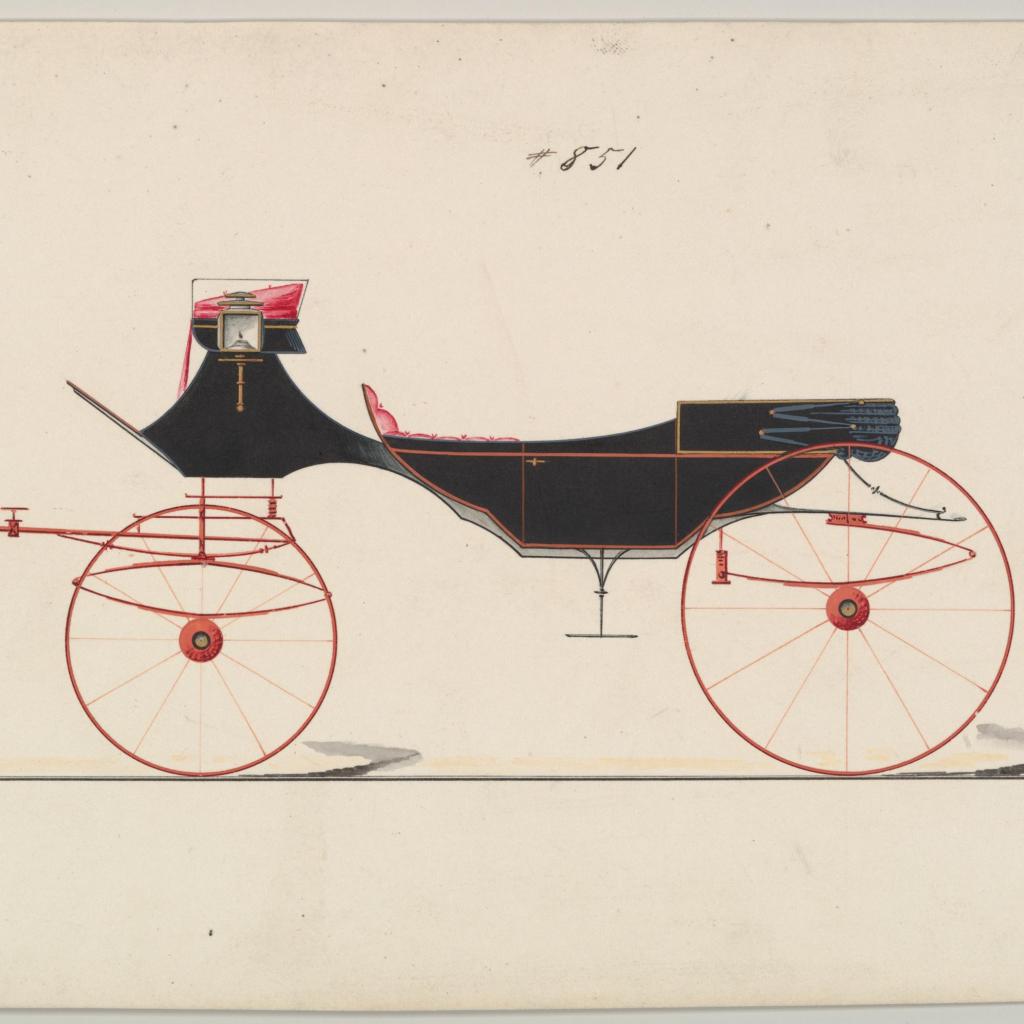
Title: Design for Vis-à-vis/ Caleche, no. 851
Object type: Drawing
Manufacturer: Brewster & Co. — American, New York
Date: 1850–70
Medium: Graphite, pen and black ink, watercolor and gouache with metallic paint or ink
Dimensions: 6 1/16 x 8 15/16 in. (15.4 x 22.7 cm)
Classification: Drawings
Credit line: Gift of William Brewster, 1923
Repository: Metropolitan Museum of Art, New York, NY